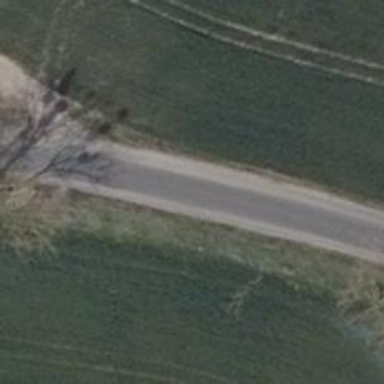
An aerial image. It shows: Unclassified road with asphalt surface.